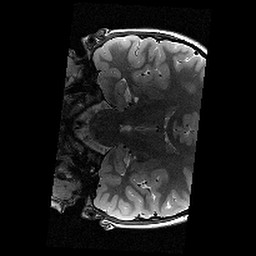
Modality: T2w
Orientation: coronal
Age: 9
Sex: male
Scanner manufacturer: siemens
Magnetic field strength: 3 T
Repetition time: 9.23 s
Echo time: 0.067 s